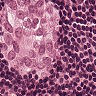
Metastatic tissue present: yes